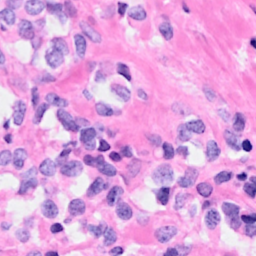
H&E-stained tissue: Breast